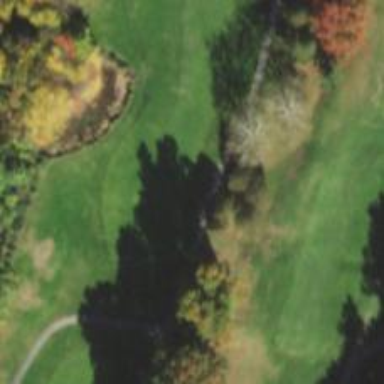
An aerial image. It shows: View of golf hole.